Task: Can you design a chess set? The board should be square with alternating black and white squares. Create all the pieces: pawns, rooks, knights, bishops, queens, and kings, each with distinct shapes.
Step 2725:
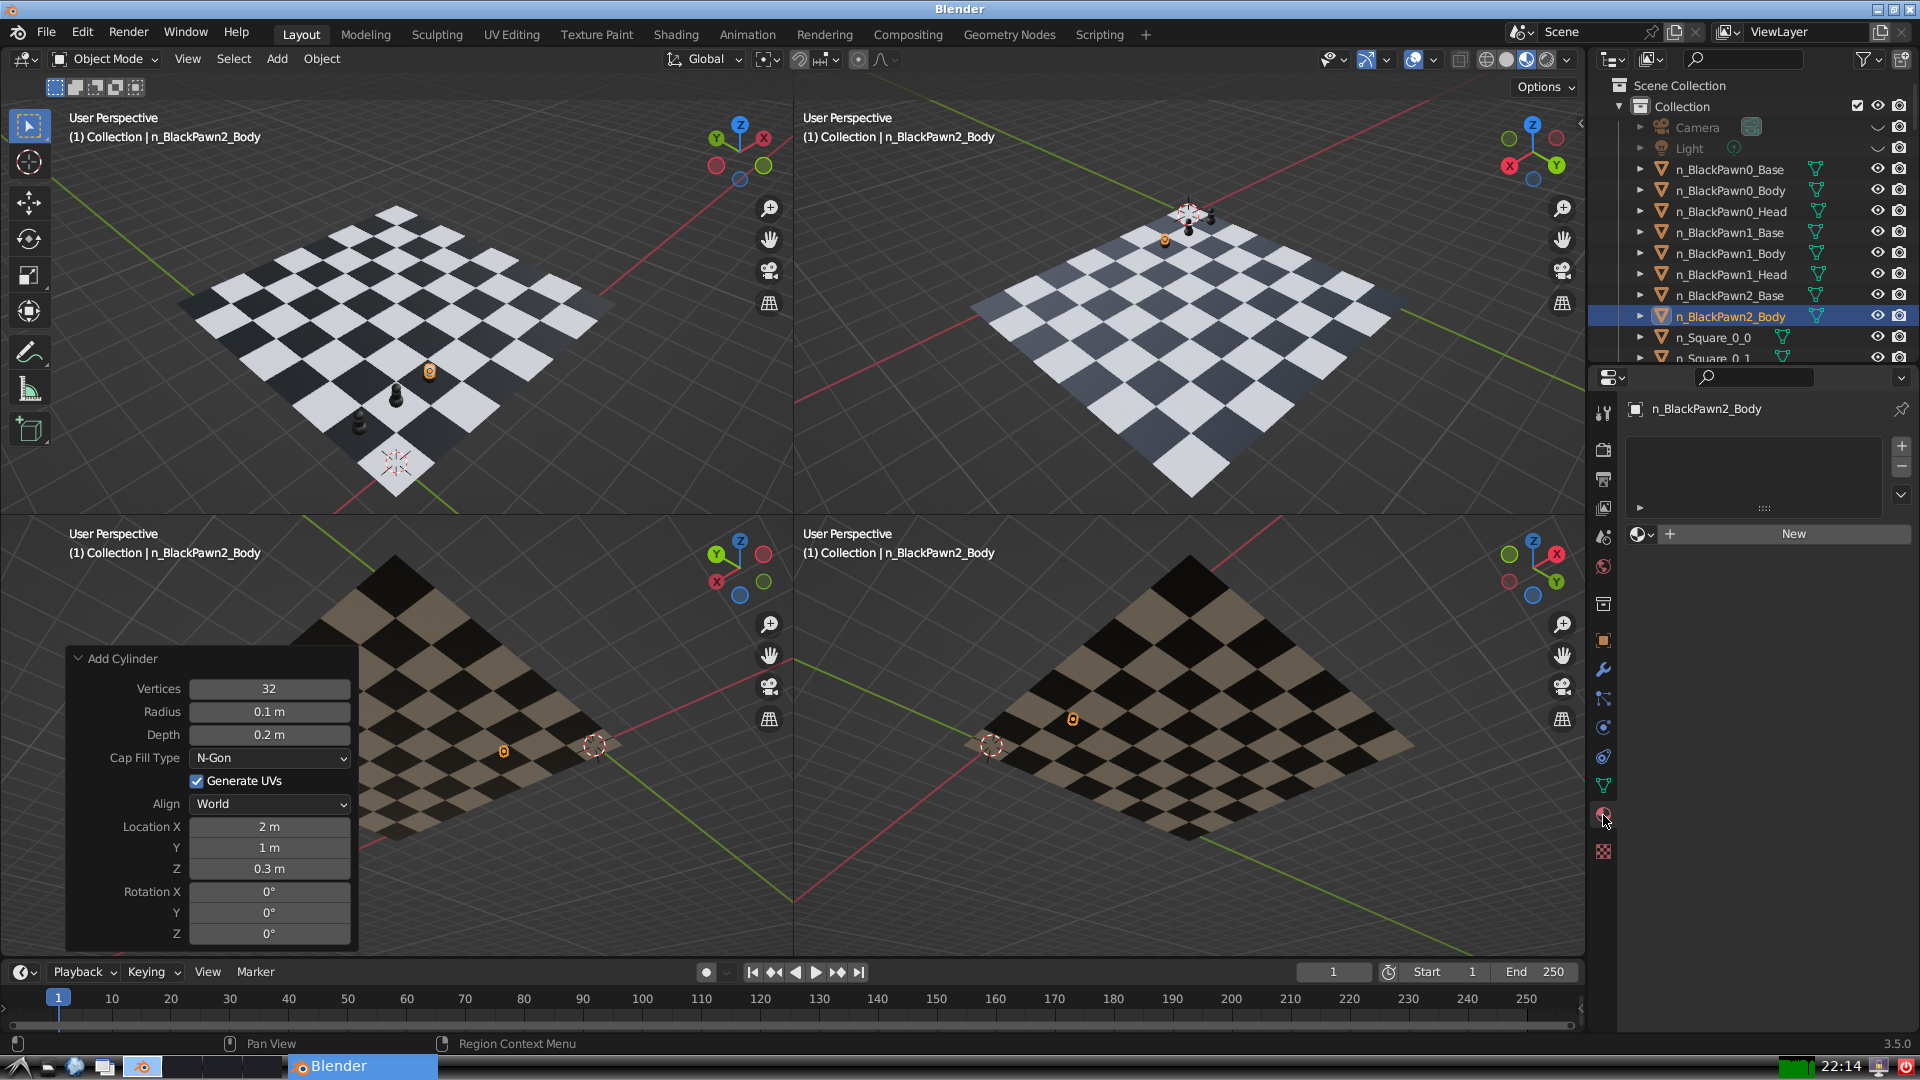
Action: {"mouse_move": [1636, 534]}